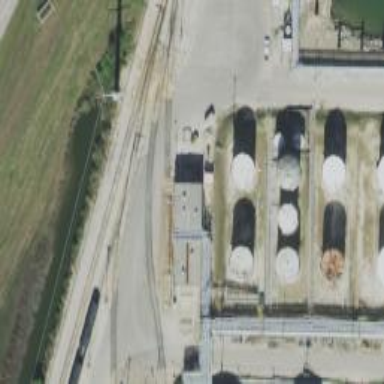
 specifically for transporting petroleum."